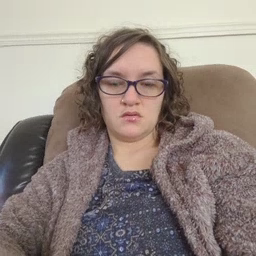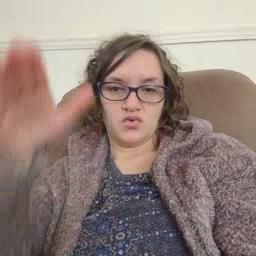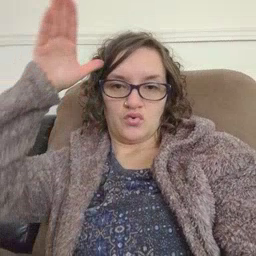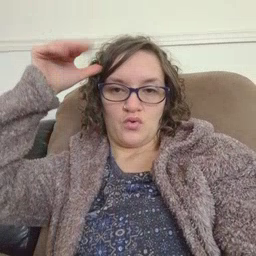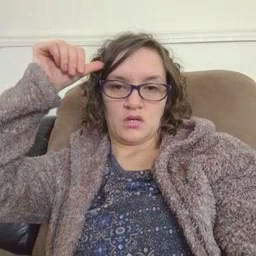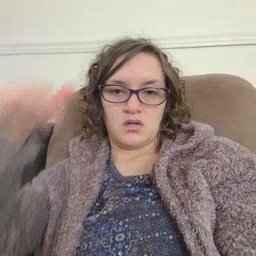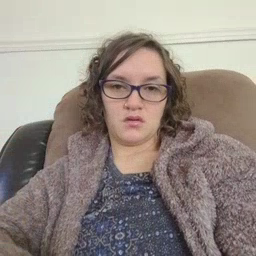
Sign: donkey